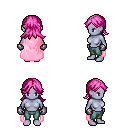
a pixel art fantasy rpg character, female body template, dark elf, purple skin, pink cape, teal pants, pink loose hair, metal gloves, four views (front, back, left, right), 2x2 character sprite sheet, small pixel art, hard edges, no anti-aliasing